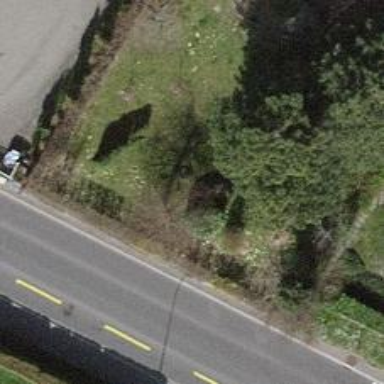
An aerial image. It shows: Deciduous broadleaved tree in garden.